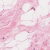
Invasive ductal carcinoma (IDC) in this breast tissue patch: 0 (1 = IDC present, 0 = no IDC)